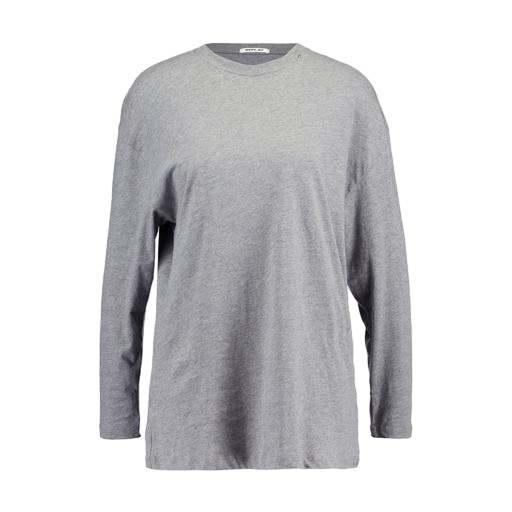
long t-shirt, longsleeve t-shirt, long sleeve tee, white background